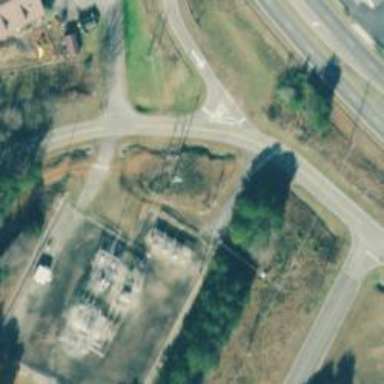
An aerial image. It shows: Power tower.